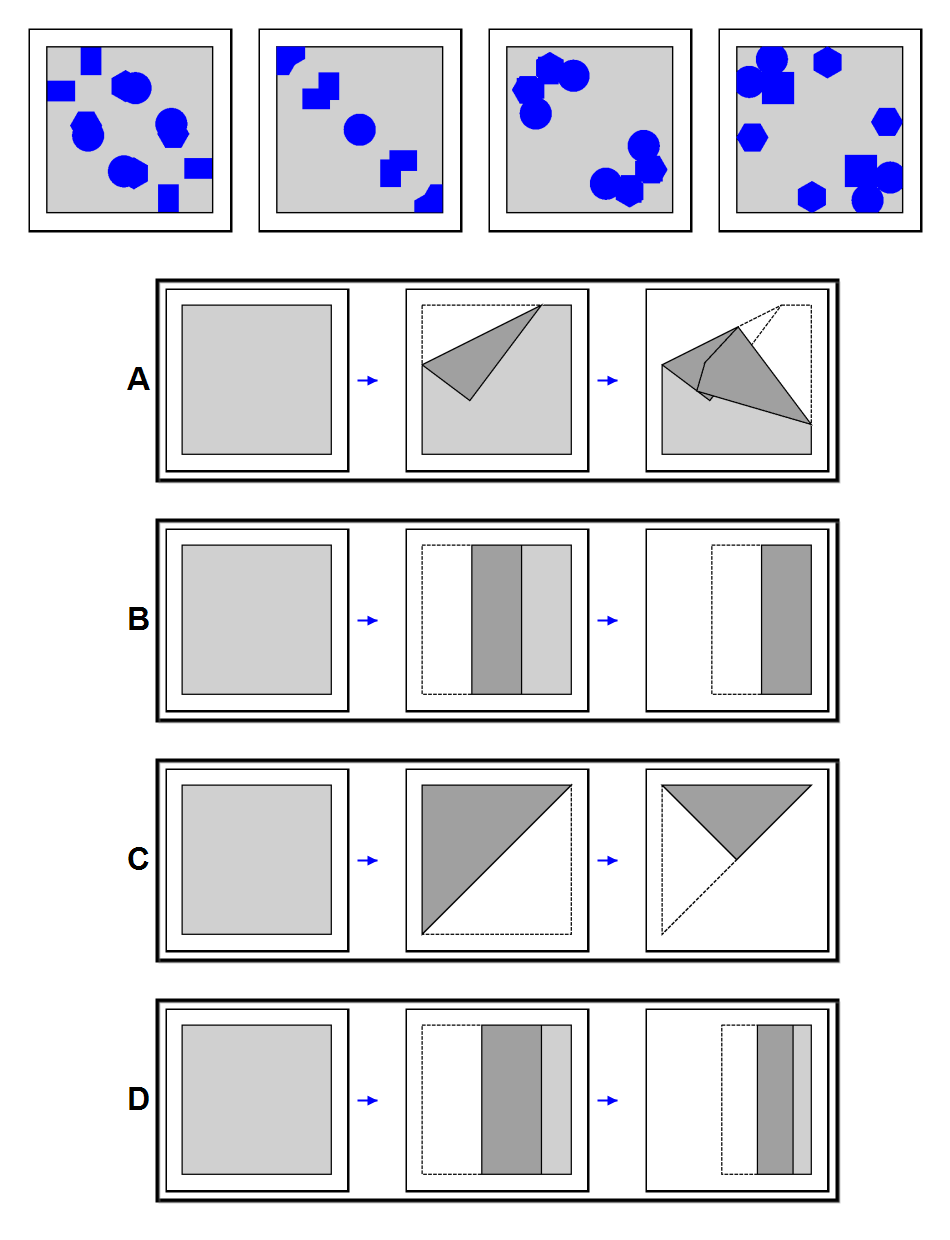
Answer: C